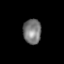
Tissue: lung
Cell type: Others
Senescence score: 0.2123
Nuclear area (px): 443
Mean DAPI intensity: 121.339